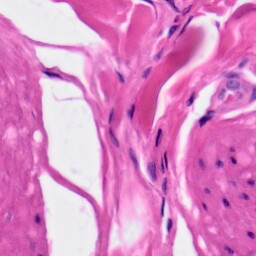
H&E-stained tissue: Skin